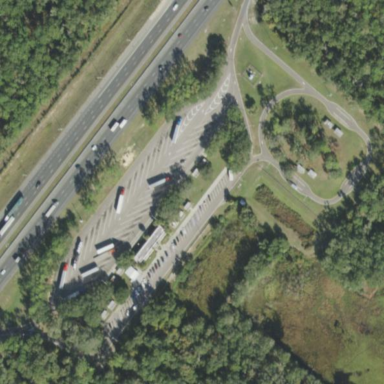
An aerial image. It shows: Rest area along the road.